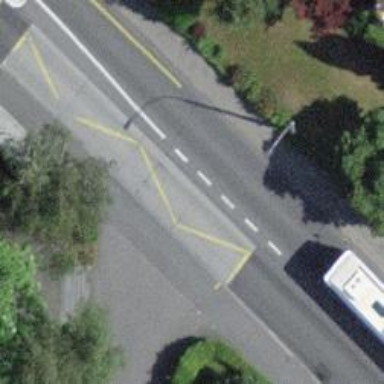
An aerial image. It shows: Bus stop for trolleybuses with designated stop position for public transport.